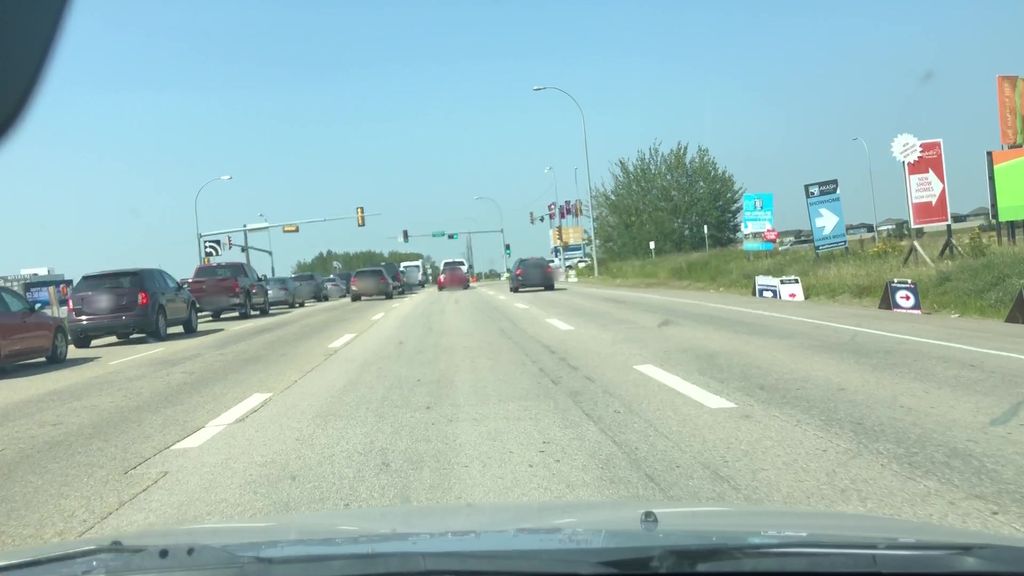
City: edmonton